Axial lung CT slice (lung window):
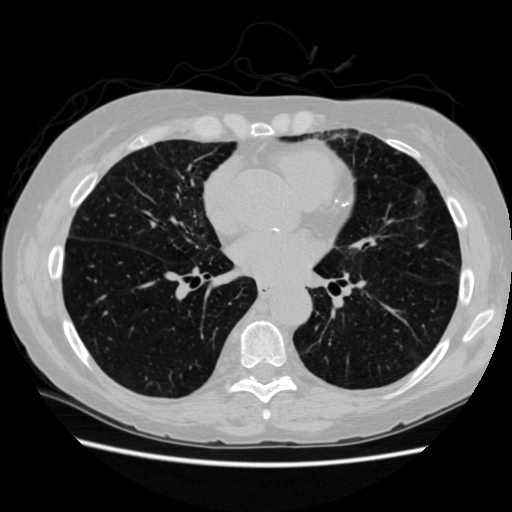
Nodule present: no